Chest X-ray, PA view. Patient: 11 years old, sex F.
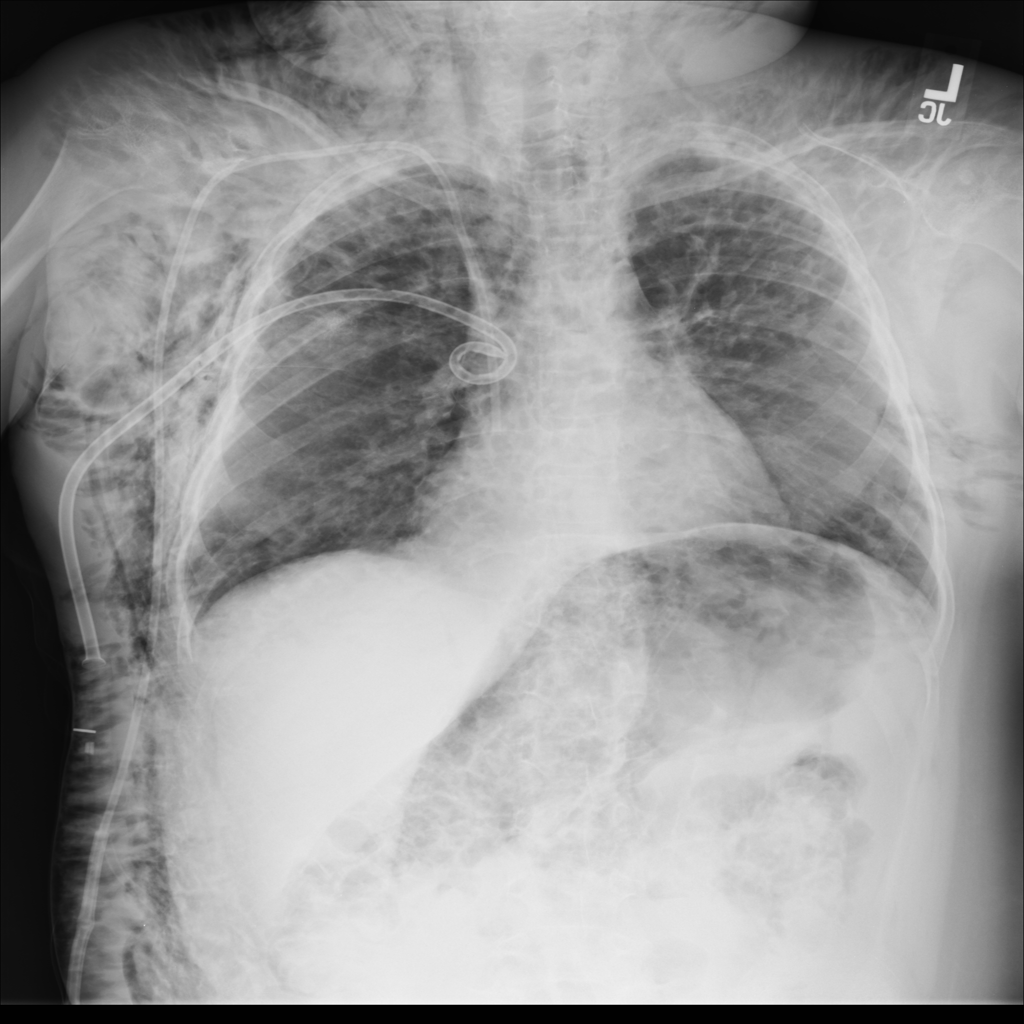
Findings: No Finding